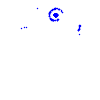
Particle: electron